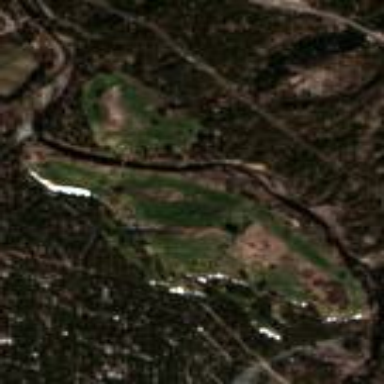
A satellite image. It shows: Golf course surrounded by greenery.